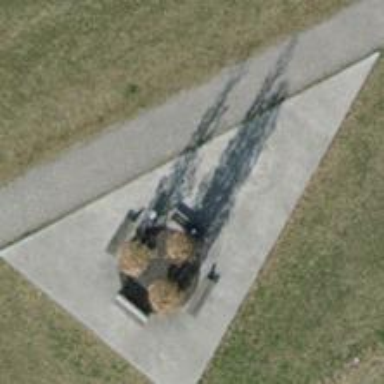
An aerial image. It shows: Bench for seating.